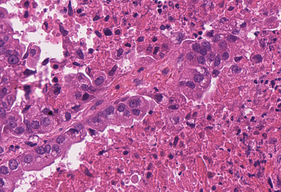
Tumor epithelial tissue: yes
Tumor-associated stroma tissue: yes
Normal tissue: no